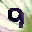
Label: 9